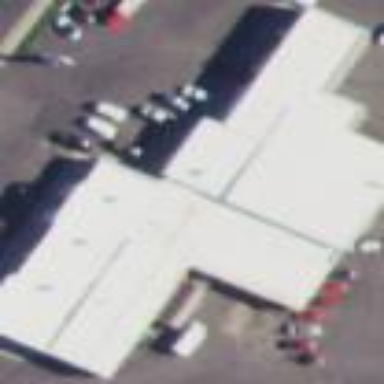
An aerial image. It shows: Car shop.